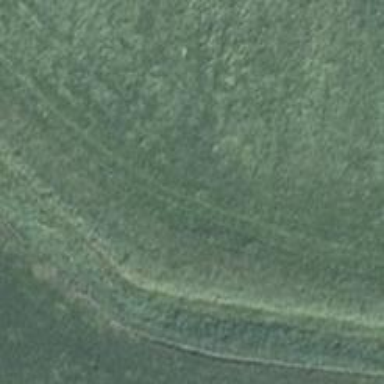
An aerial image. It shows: Path covered with grass.